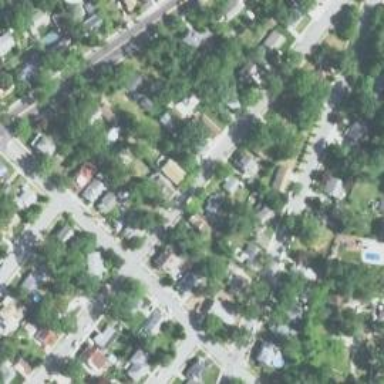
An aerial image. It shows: Neighborhood.